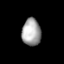
Tissue: lung
Cell type: Epithelial cells
Senescence score: 0.2348
Nuclear area (px): 503
Mean DAPI intensity: 165.767